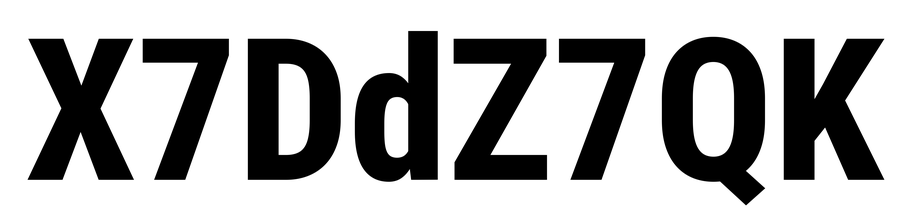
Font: Roboto_Condensed_ExtraBold